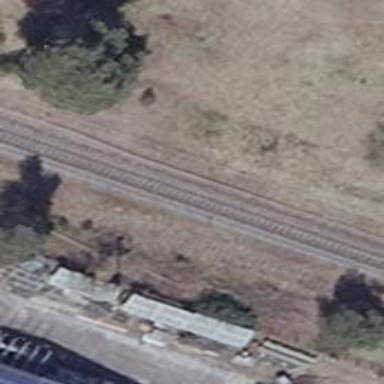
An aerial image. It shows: Railway signal.